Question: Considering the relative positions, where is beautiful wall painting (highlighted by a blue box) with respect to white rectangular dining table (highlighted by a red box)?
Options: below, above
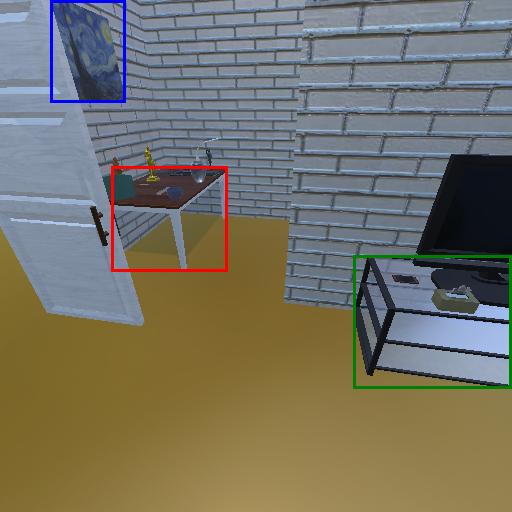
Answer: below